Field crop: maize
Growth stage: 1
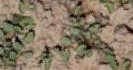
Species: convolvulus